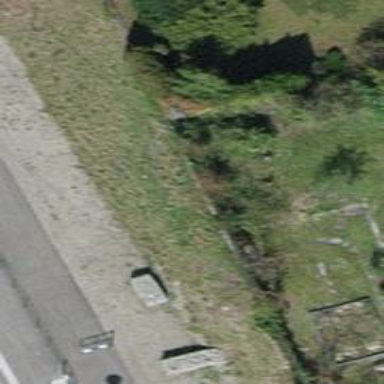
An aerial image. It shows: Hedge barrier.